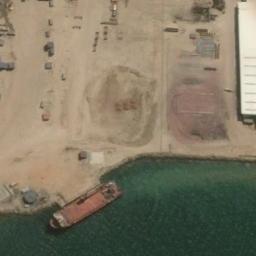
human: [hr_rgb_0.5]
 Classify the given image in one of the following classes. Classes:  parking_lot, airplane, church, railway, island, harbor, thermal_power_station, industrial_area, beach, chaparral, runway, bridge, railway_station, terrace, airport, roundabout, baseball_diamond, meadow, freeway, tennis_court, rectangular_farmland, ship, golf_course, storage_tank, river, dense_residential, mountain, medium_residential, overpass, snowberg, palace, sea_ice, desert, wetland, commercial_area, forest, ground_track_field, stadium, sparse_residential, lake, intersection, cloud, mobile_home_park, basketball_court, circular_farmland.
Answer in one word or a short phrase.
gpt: ship